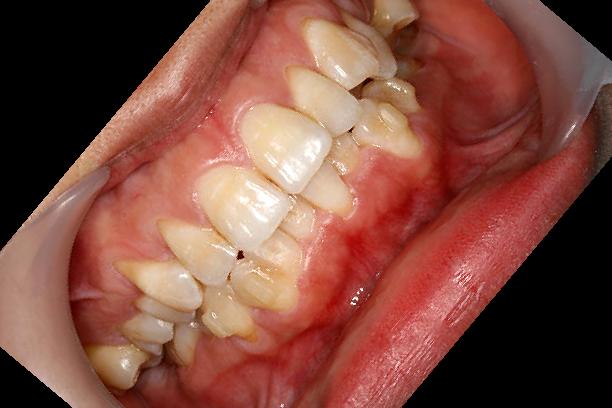
Condition: Gingivitis